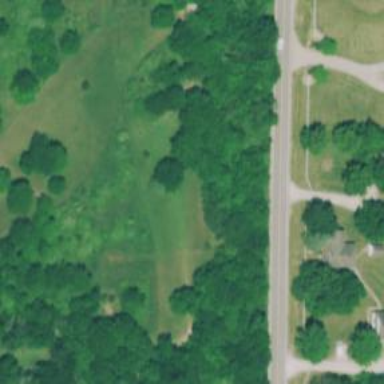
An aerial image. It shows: Disc golf course designed for leisure and sport.